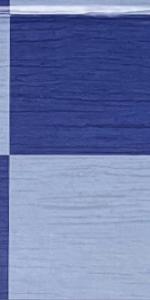
Label: Empty